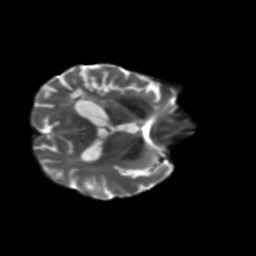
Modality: T2w
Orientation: axial
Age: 64
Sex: male
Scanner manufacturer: siemens
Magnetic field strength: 3 T
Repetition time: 5.25 s
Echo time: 0.08 s